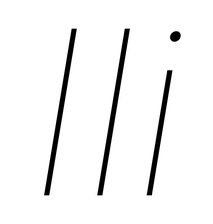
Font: Inter-Italic_Thin_Italic